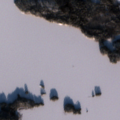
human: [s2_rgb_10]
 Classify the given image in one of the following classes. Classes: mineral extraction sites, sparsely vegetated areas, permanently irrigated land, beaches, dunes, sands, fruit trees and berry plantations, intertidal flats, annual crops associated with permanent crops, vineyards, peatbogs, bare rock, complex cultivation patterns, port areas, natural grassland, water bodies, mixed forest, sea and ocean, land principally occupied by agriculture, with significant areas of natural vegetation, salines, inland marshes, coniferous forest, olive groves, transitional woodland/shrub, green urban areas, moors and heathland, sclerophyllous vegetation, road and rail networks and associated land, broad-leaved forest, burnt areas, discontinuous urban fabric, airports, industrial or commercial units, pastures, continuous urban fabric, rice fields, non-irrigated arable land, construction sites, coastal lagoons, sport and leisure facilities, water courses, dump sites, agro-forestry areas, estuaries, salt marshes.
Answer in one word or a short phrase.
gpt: coniferous forest, mixed forest, water bodies